Question: I am working to help a fellow R user to figure out this issue. I wrote a sf+ ggplot tutorial (<URL> to show all of the islands. If any one has any insights on a way to get around this, that would be greatly appreciated and I can add the code to the tutorial for the future. Thank you!
'''
library("ggplot2")
library("rnaturalearth")
library("rnaturalearthdata")
world <- ne_countries(scale = "medium", returnclass = "sf")
ggplot(data=world) +
geom_sf() +
coord_sf(xlim= c(175, 180), ylim=c(-20,-12.0), expand = TRUE)
'''

<URL>
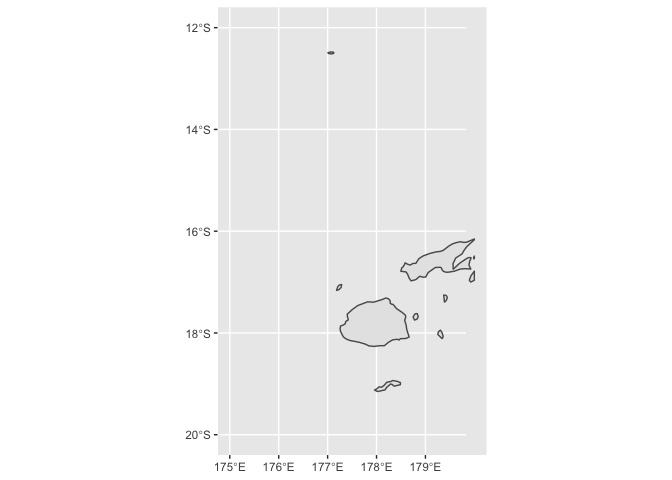
Answer: In general, when working with 'geom_sf()', you should always specify an appropriate coordinate reference system (CRS). This will make better maps, and it will also fix issues such as the one you're encountering. In this specific case, since you want to plot Fiji, you should use a Fiji-specific CRS, e.g. this one: <URL>
The plot limits in the 'coord_sf()'call are taken from the projected bounds available at the same web site.
'''
library("ggplot2")
library("rnaturalearth")
library("rnaturalearthdata")
world <- ne_countries(scale = "medium", returnclass = "sf")
ggplot(data=world) +
geom_sf() +
coord_sf(
crs = 3460, # https://epsg.io/3460
xlim = c(<PHONE>.61, <PHONE>.40), # limits are taken from projected bounds
ylim = c(<PHONE>.39, <PHONE>.19) # of EPSG:3460
)
'''

<URL>